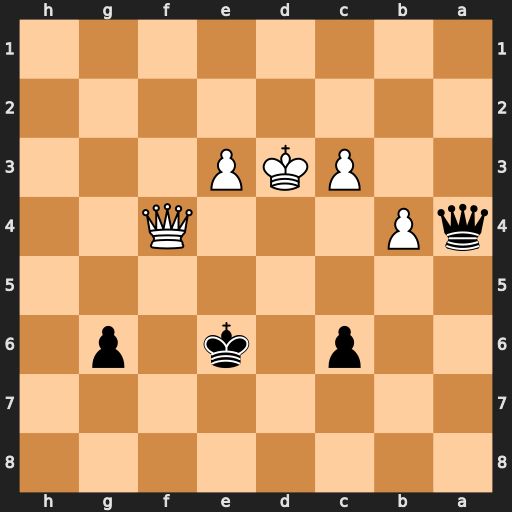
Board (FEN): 8/8/2p1k1p1/8/qP3Q2/2PKP3/8/8
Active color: b
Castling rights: -
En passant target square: -
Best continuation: Qd1+ Ke4 Qd5#